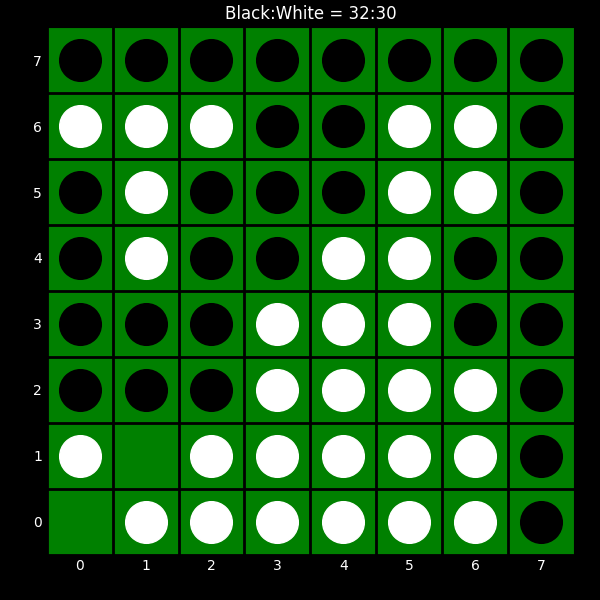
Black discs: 32
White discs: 30